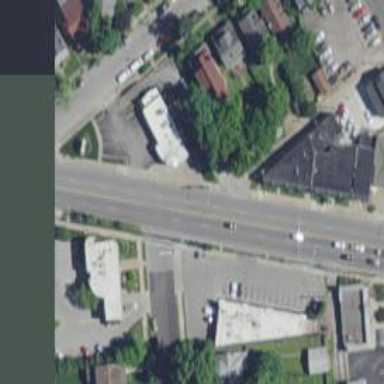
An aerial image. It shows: Alley classified as service road.